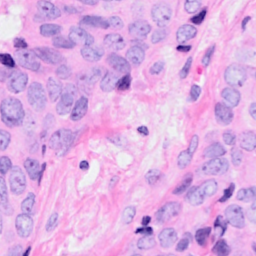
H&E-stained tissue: Breast